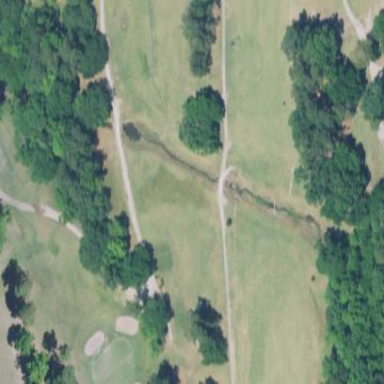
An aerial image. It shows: Water hazard in golf course. The hazard is natural water feature.